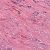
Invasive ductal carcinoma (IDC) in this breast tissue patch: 1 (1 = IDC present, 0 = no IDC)